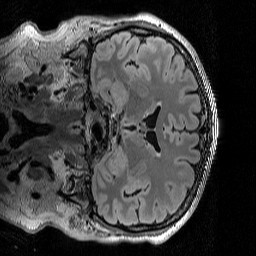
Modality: T2w
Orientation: coronal
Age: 61
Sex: male
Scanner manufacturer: siemens
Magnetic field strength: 3 T
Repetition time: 5 s
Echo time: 0.386 s